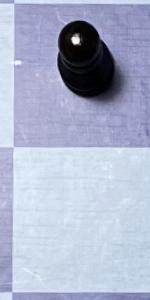
Label: Empty